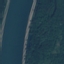
Land use / land cover: River